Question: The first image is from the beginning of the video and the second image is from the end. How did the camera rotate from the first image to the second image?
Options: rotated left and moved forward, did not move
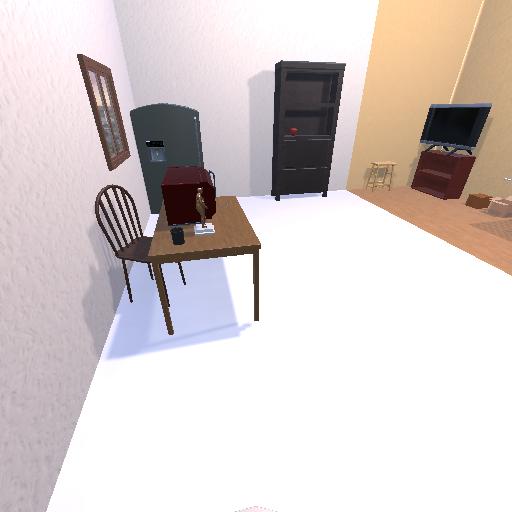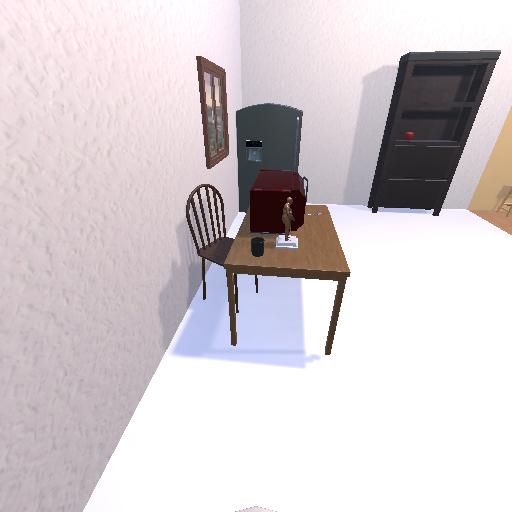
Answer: rotated left and moved forward